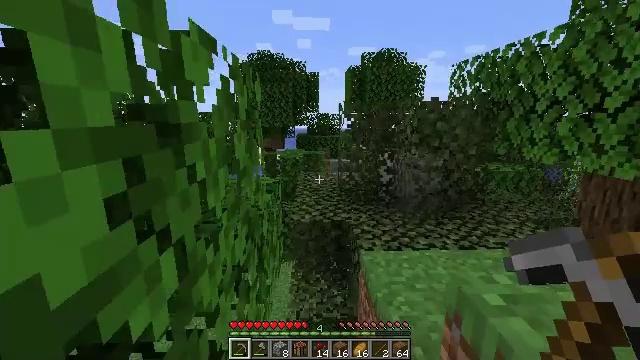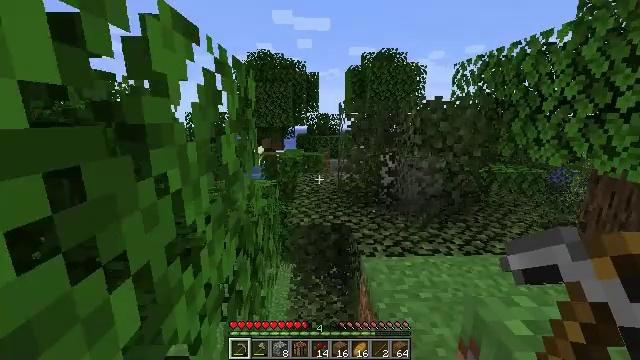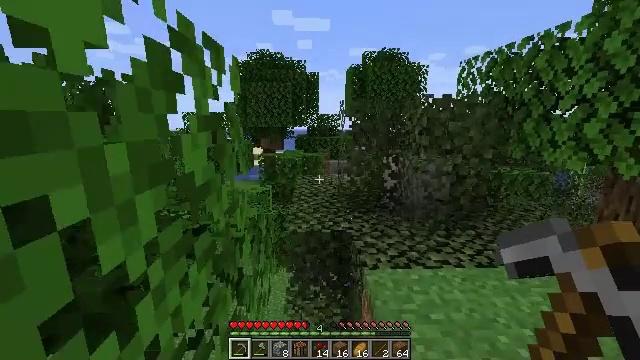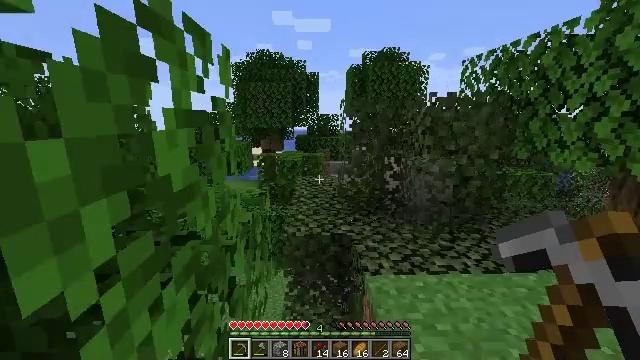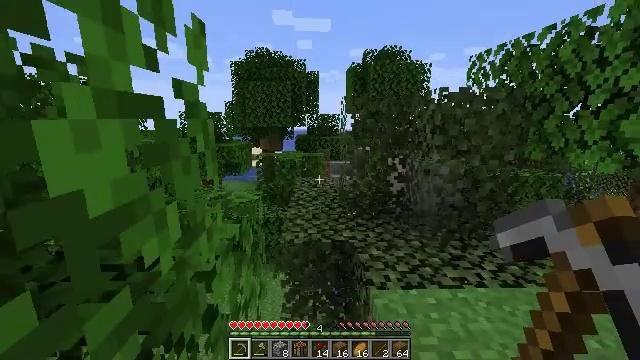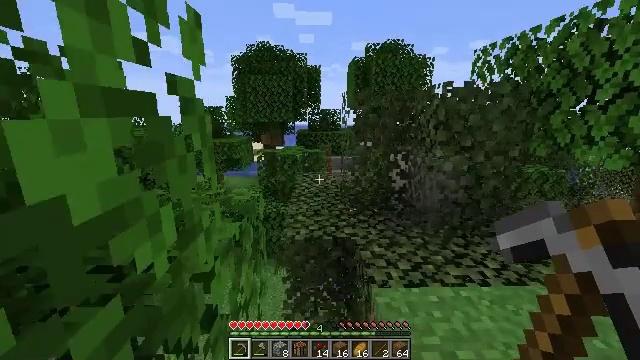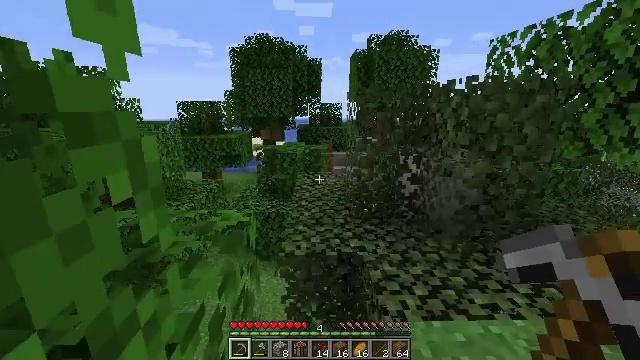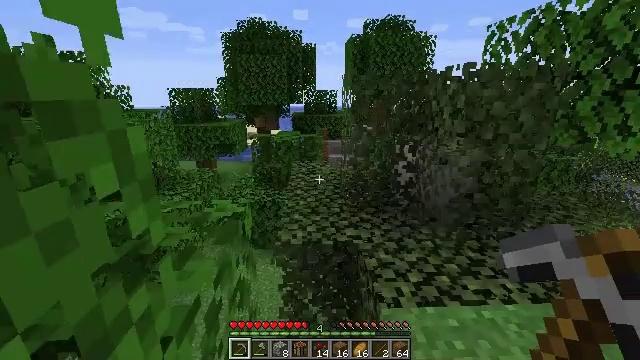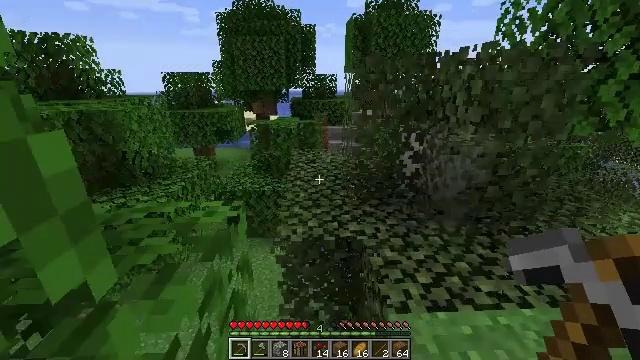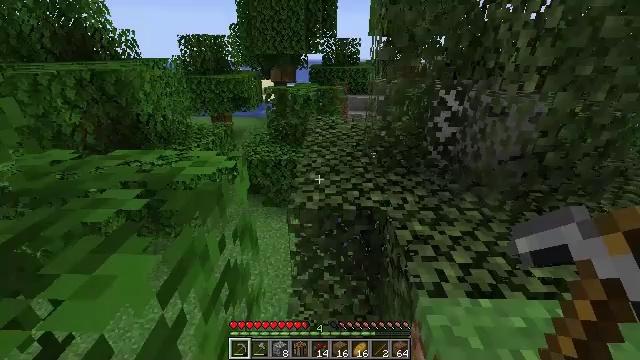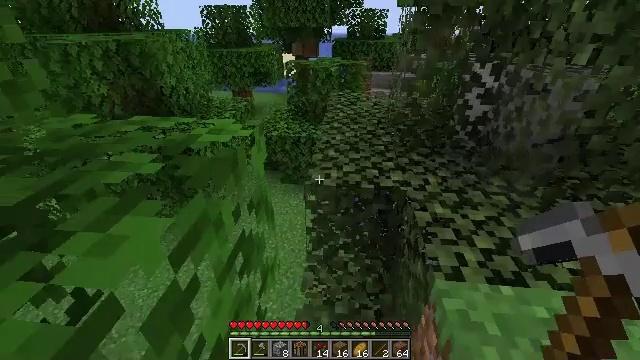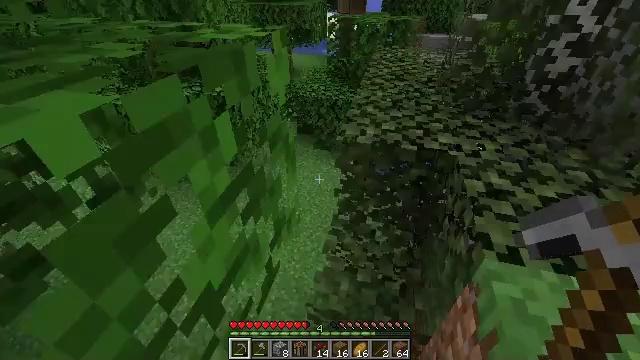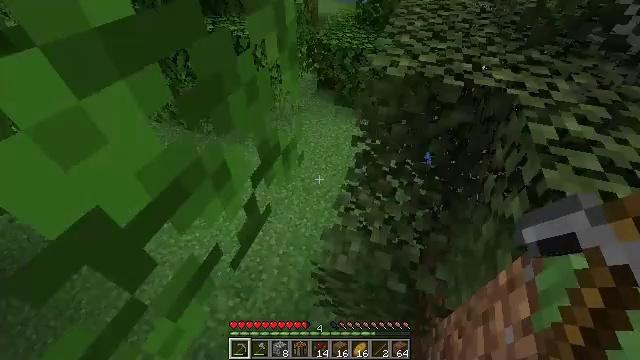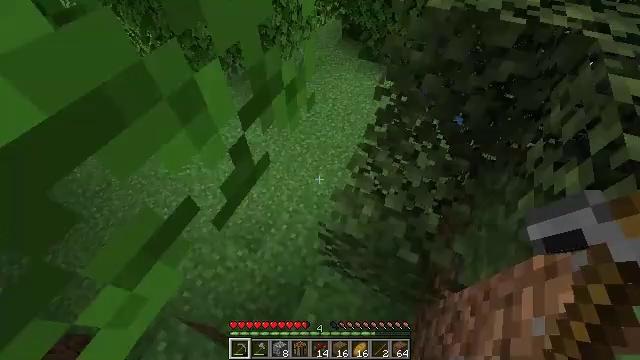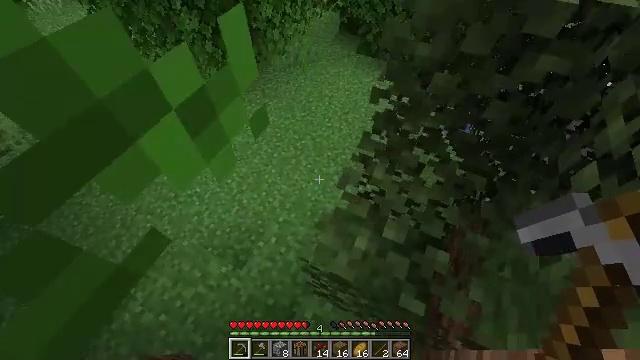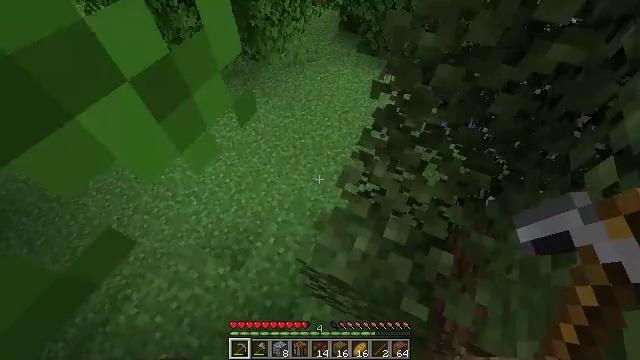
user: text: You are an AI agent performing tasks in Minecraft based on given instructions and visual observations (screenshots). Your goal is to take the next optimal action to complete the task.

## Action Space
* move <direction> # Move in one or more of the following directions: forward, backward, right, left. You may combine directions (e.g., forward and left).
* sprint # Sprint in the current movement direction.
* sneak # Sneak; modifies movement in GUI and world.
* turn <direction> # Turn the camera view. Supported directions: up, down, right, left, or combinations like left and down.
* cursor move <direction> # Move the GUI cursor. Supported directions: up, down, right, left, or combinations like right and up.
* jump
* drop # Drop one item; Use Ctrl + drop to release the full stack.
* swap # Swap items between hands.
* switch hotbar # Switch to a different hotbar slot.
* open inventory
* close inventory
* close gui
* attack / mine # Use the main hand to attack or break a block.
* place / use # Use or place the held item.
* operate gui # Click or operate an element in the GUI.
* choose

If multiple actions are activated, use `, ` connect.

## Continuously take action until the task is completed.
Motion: motion action
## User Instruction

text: Drop a rose bush.
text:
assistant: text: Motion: move forward, use / place
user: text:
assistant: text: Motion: move forward
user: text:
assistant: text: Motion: move forward
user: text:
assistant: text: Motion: move forward
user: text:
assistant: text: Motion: move forward, turn down
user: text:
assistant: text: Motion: move forward, turn down
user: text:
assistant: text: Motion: move forward, turn right and down
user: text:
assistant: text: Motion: move forward, turn down
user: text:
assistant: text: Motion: move forward, turn left and down
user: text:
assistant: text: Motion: move forward, turn left and down
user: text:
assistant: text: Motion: move forward, turn left and down
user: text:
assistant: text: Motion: move forward, turn left and down
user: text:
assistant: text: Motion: move forward, turn left and down
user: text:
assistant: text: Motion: move forward
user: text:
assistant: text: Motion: move forward
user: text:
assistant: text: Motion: move forward
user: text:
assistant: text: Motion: move forward
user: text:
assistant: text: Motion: move forward
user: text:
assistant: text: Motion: move forward
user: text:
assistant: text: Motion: move forward
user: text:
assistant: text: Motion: move forward
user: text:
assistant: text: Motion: move forward and move left
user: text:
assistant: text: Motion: move forward and move left
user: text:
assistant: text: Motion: move forward and move left, turn right and up
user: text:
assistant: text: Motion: move forward and move left, turn right and up
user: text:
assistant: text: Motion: move forward and move left, turn right and up
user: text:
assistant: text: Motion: move forward and move left, turn right and up
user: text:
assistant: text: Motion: move forward and move left, turn right and up
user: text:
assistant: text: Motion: move forward
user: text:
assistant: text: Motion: move forward